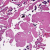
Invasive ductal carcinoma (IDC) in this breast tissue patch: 0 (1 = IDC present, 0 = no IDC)